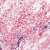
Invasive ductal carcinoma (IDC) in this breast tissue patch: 0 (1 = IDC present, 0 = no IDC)